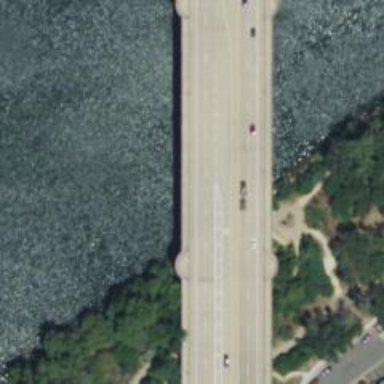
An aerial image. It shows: Primary_link highway crossing bridge.